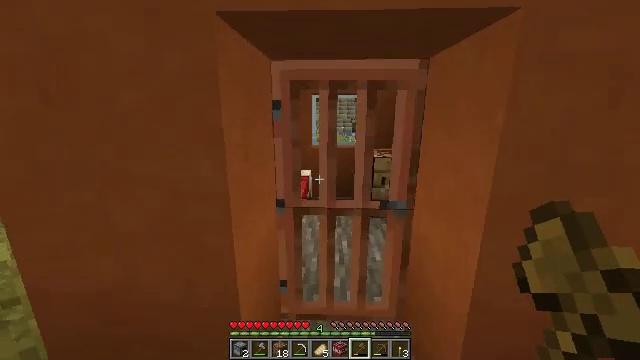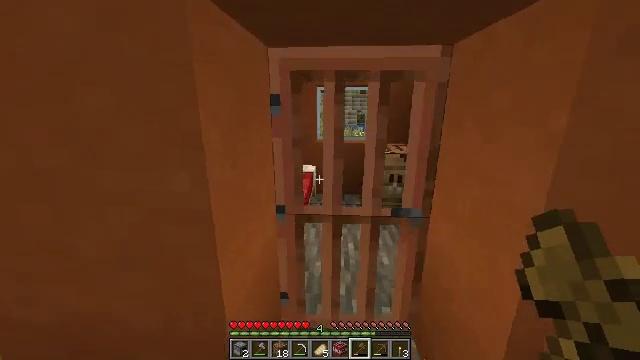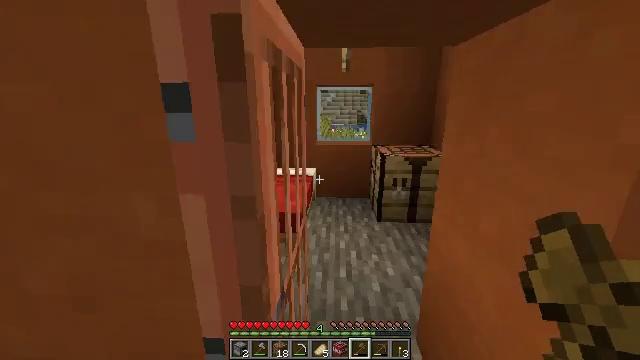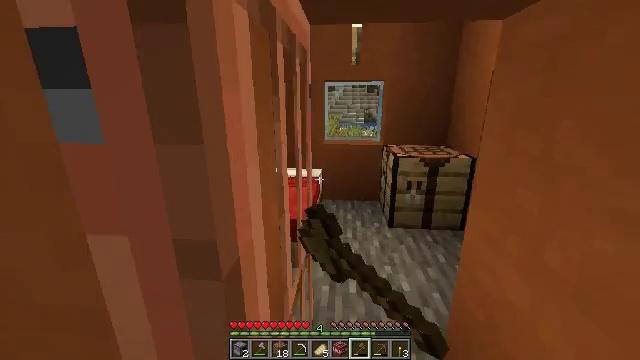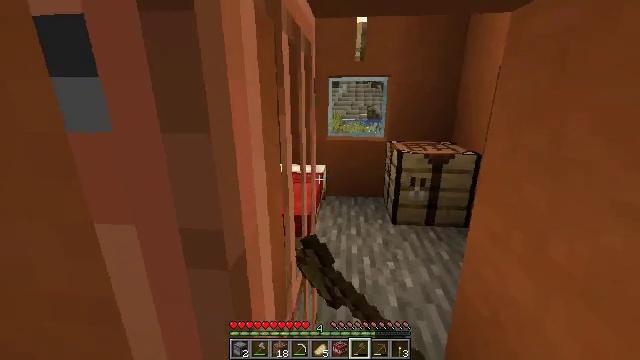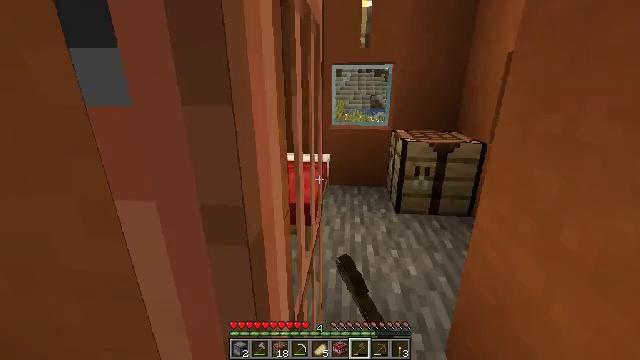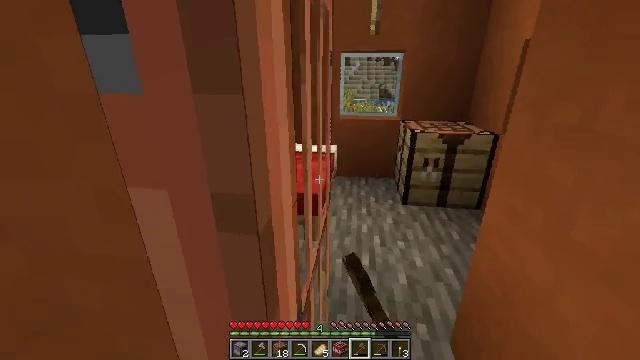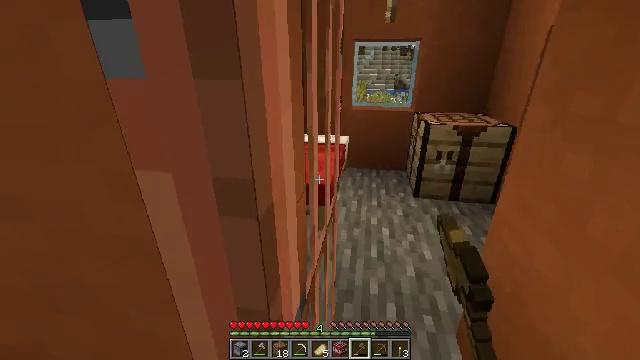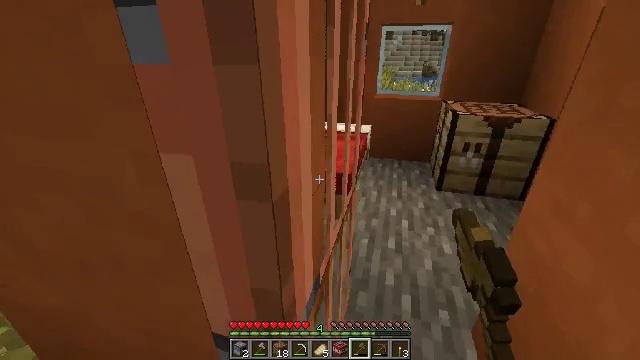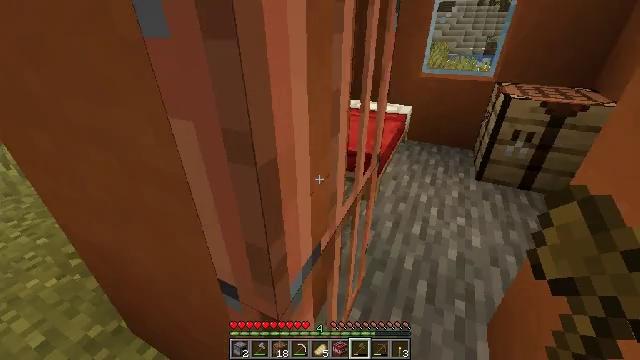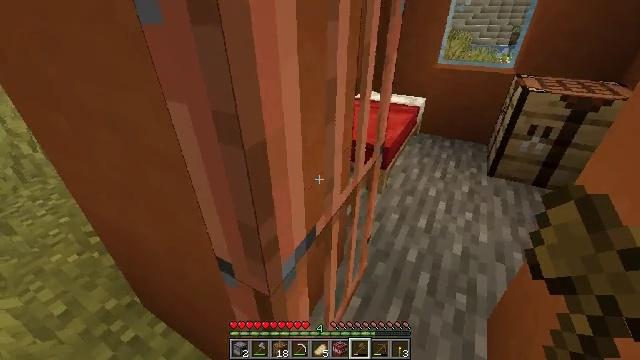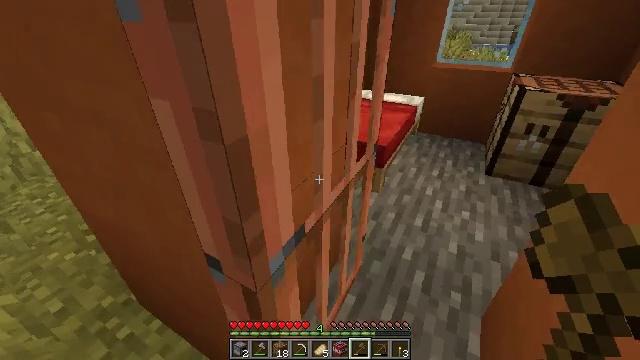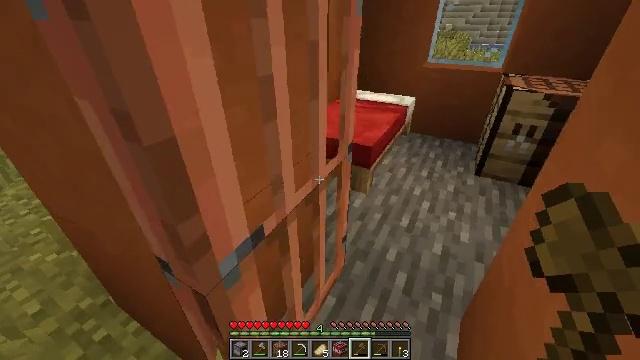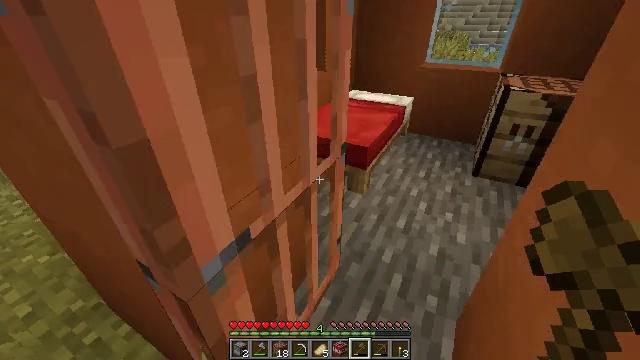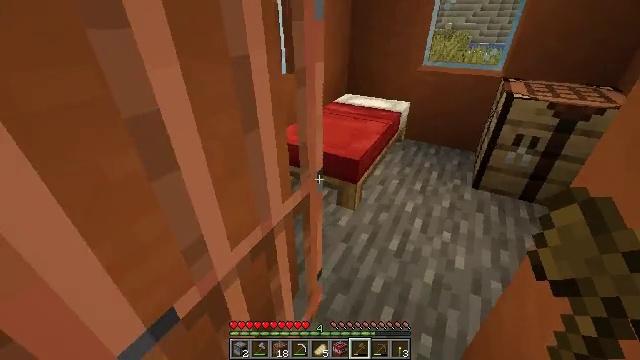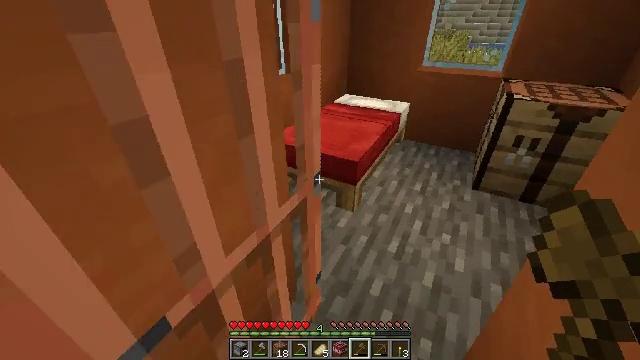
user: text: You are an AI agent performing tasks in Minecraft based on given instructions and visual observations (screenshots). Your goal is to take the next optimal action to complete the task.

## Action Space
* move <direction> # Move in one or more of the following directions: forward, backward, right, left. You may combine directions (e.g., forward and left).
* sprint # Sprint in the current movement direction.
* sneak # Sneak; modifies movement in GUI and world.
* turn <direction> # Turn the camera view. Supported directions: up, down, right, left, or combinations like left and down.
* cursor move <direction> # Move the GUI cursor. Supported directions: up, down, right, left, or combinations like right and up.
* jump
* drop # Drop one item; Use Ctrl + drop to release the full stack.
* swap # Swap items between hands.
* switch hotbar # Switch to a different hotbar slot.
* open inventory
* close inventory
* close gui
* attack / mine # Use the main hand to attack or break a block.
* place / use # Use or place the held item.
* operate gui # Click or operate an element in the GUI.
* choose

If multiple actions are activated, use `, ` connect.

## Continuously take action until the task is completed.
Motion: motion action
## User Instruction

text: Collect the red bed into your inventory.
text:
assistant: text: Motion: move forward, turn left and down
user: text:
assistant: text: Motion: move forward, use / place
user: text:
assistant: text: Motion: move forward, turn left, use / place
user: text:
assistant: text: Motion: move forward, use / place
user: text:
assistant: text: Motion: move forward, turn down
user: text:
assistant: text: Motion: move forward, turn left and down
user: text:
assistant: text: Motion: move forward and move right, turn left and down
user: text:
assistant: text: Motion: move forward and move right, turn left and down
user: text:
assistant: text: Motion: move forward and move right, turn left and down
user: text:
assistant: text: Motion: turn left and down
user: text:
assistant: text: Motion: move right
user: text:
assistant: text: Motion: move right
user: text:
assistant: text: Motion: move forward and move right
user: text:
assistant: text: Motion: move forward and move right
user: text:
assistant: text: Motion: move forward and move right
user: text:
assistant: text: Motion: move forward and move right
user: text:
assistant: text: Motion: move forward and move right
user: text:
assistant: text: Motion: move forward
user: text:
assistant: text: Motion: move forward, turn left and down, attack / mine
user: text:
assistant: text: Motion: attack / mine
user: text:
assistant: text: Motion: attack / mine
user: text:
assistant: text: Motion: attack / mine
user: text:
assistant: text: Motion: attack / mine
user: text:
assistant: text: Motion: attack / mine
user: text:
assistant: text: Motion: attack / mine
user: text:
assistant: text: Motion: attack / mine
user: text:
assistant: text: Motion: attack / mine
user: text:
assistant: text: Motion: attack / mine
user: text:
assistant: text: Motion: move forward, attack / mine
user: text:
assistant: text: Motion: attack / mine